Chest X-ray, PA view. Patient: 60 years old, sex M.
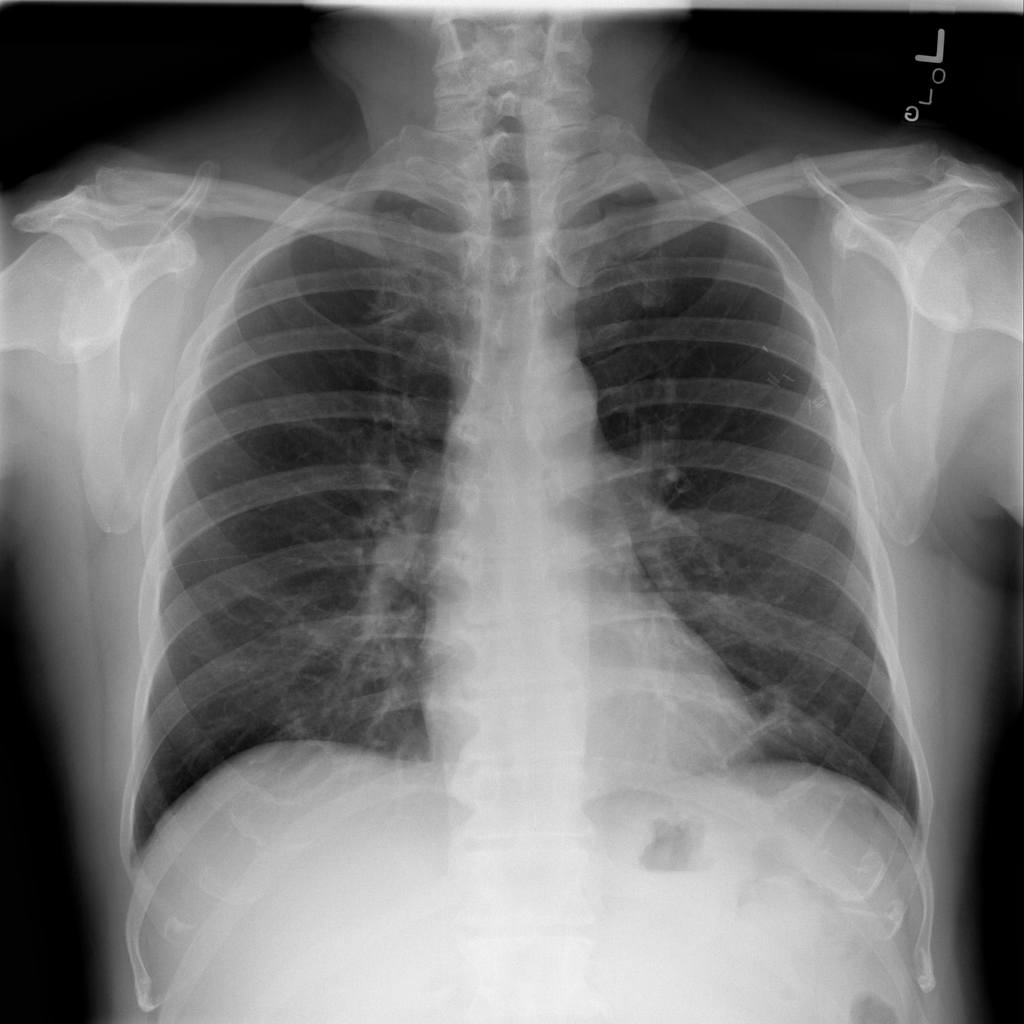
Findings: No Finding